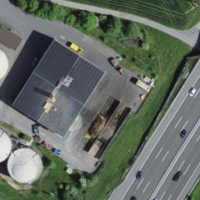
EUNIS habitat code: 57
Species observed at this site:
Medicago sativa